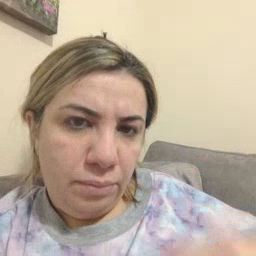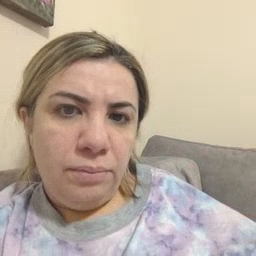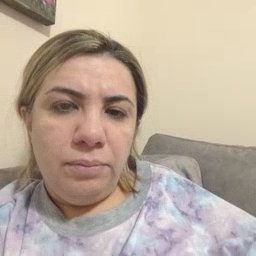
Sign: nap